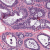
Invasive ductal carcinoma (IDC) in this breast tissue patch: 0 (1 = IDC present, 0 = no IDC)